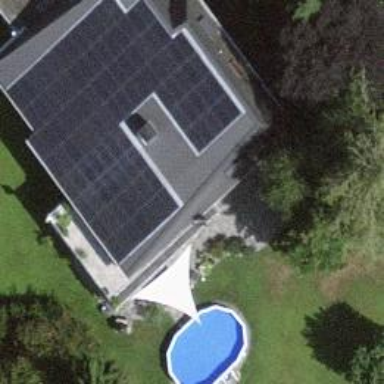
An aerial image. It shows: Solar power generator using photovoltaic panels.